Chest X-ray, PA view. Patient: 39 years old, sex F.
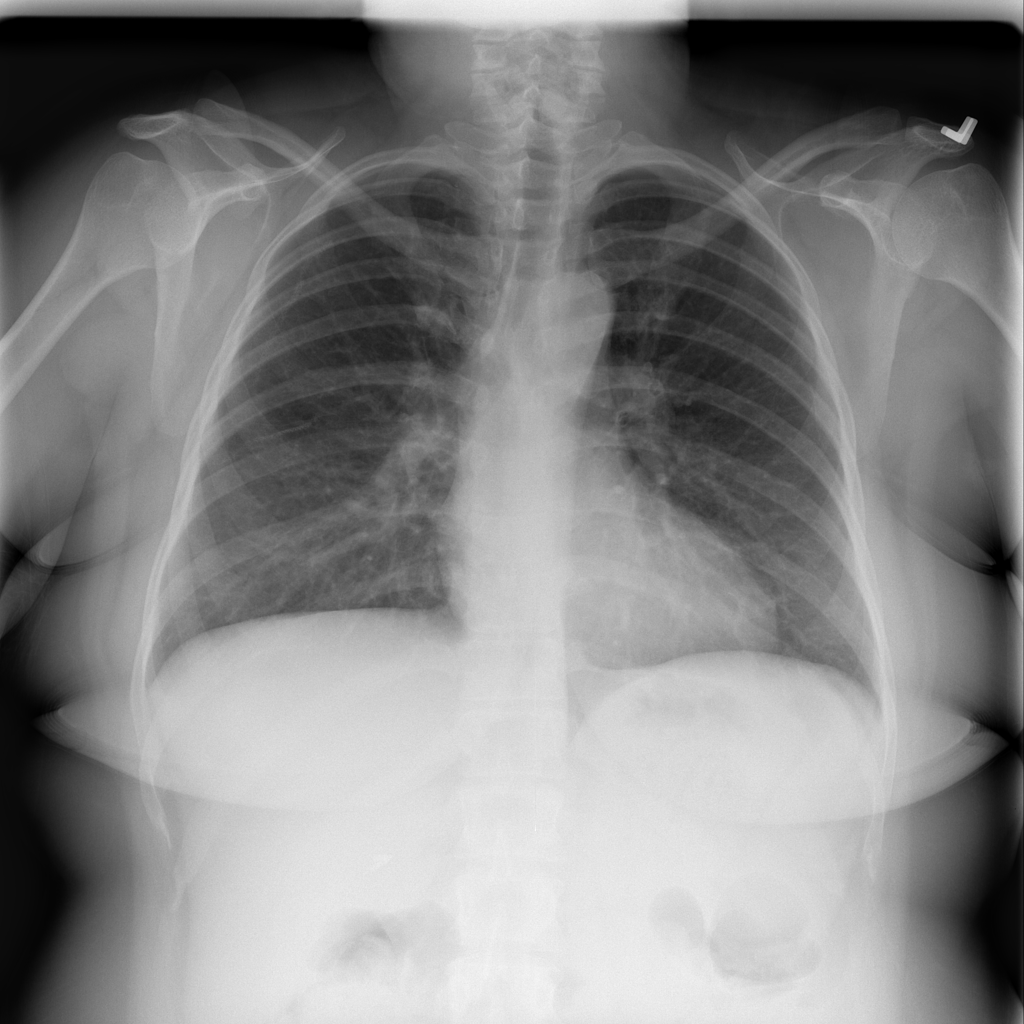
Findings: Infiltration